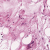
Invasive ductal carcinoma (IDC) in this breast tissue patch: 0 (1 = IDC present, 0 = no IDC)